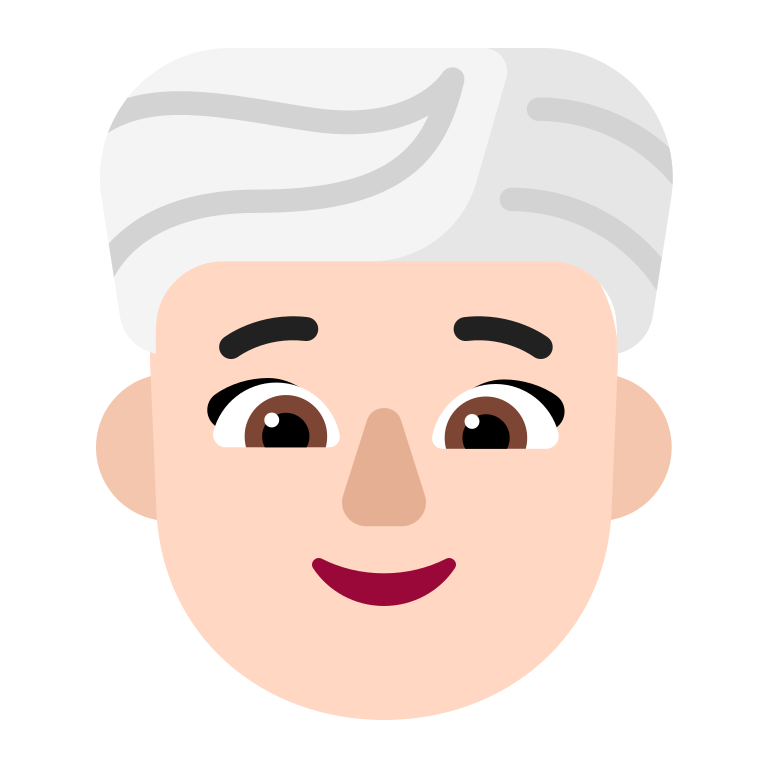
woman wearing turban flat light